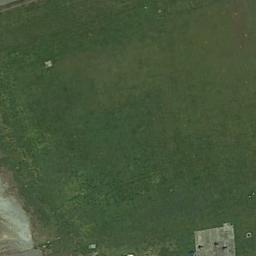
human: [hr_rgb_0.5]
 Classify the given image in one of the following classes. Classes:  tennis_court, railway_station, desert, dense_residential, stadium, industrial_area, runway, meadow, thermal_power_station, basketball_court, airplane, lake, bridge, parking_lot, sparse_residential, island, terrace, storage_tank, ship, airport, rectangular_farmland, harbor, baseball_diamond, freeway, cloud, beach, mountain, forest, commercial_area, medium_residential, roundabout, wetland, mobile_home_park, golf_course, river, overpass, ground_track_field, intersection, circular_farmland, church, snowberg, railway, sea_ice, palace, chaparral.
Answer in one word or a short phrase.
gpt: meadow